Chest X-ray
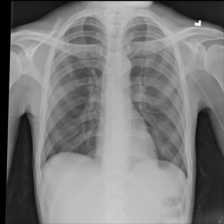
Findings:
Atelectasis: negative
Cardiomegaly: negative
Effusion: negative
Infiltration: negative
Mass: negative
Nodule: negative
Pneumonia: negative
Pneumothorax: negative
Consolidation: negative
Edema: negative
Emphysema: negative
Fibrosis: negative
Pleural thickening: negative
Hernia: negative